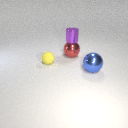
small yellow rubber sphere behind large blue metal sphere